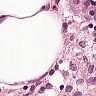
Metastatic tissue present: no